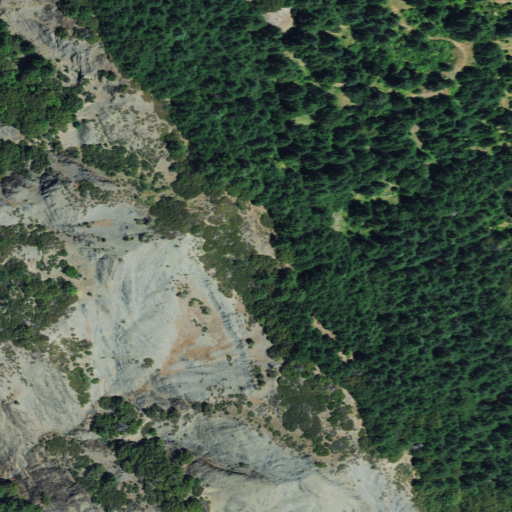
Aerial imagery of mountain in California named Brinkman Butte containing evergreen forest and shrub